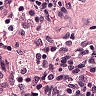
Metastatic tissue present: no